Interaction volume radius: 10 \u00c5
Interaction volume height: 40 \u00c5
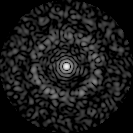
Disorder parameter: 0.8284